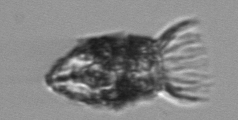
Label: Tintinnopsis